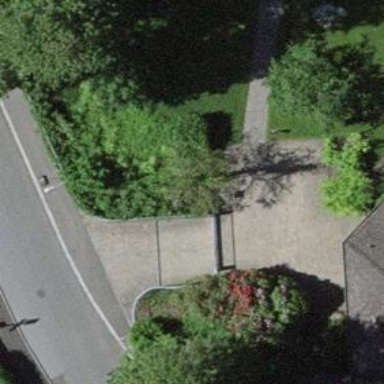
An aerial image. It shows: Gate.